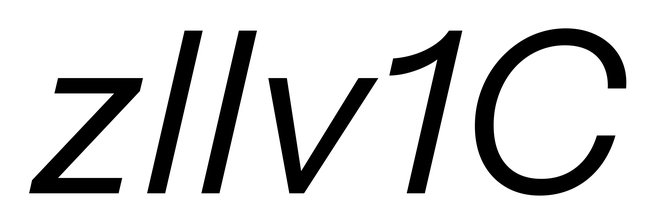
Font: InstrumentSans-Italic_Italic